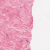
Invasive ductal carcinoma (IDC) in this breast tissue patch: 0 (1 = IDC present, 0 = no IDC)